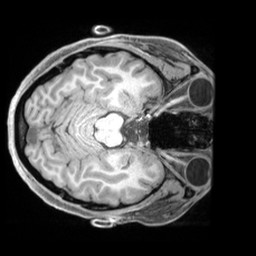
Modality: T1w
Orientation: axial
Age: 27
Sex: female
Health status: ill
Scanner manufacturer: siemens
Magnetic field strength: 3 T
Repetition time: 2.2 s
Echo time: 0.00218 s